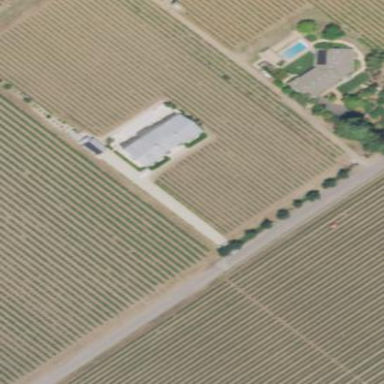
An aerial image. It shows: Vineyard growing wine grapes.